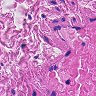
Metastatic tissue present: no